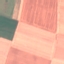
Land use / land cover class: AnnualCrop